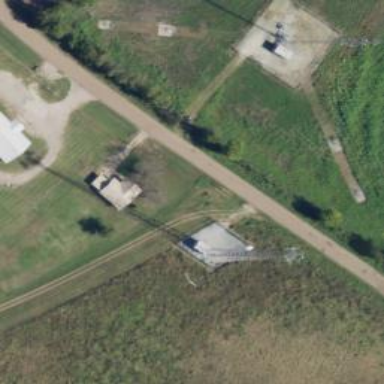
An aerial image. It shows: Man-made mast used for communication purposes.